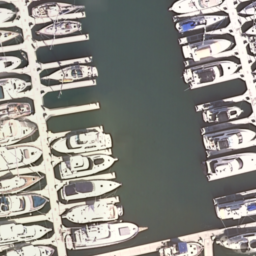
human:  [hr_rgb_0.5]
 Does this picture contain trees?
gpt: no

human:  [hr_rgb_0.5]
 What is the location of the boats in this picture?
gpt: left and right

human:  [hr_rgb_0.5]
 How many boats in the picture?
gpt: twenty-five